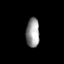
Tissue: lung
Cell type: Epithelial cells
Senescence score: 0.2302
Nuclear area (px): 383
Mean DAPI intensity: 152.003